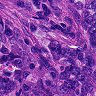
Metastatic tissue present: yes